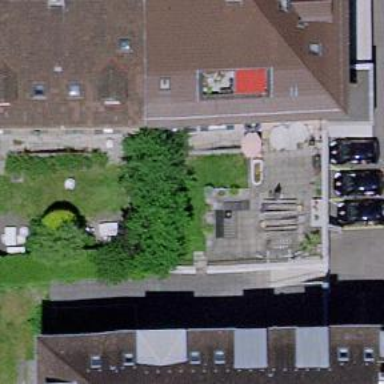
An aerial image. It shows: Building with hipped roof shape.